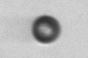
Label: bead